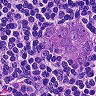
Metastatic tissue present: yes